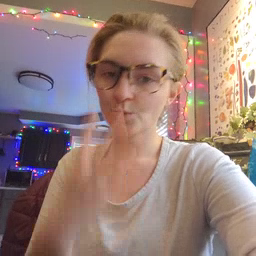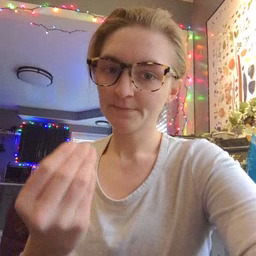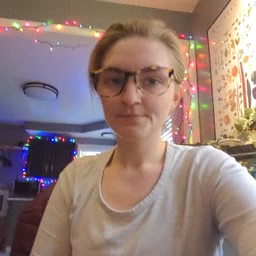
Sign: wolf